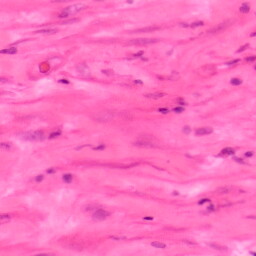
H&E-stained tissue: Colon